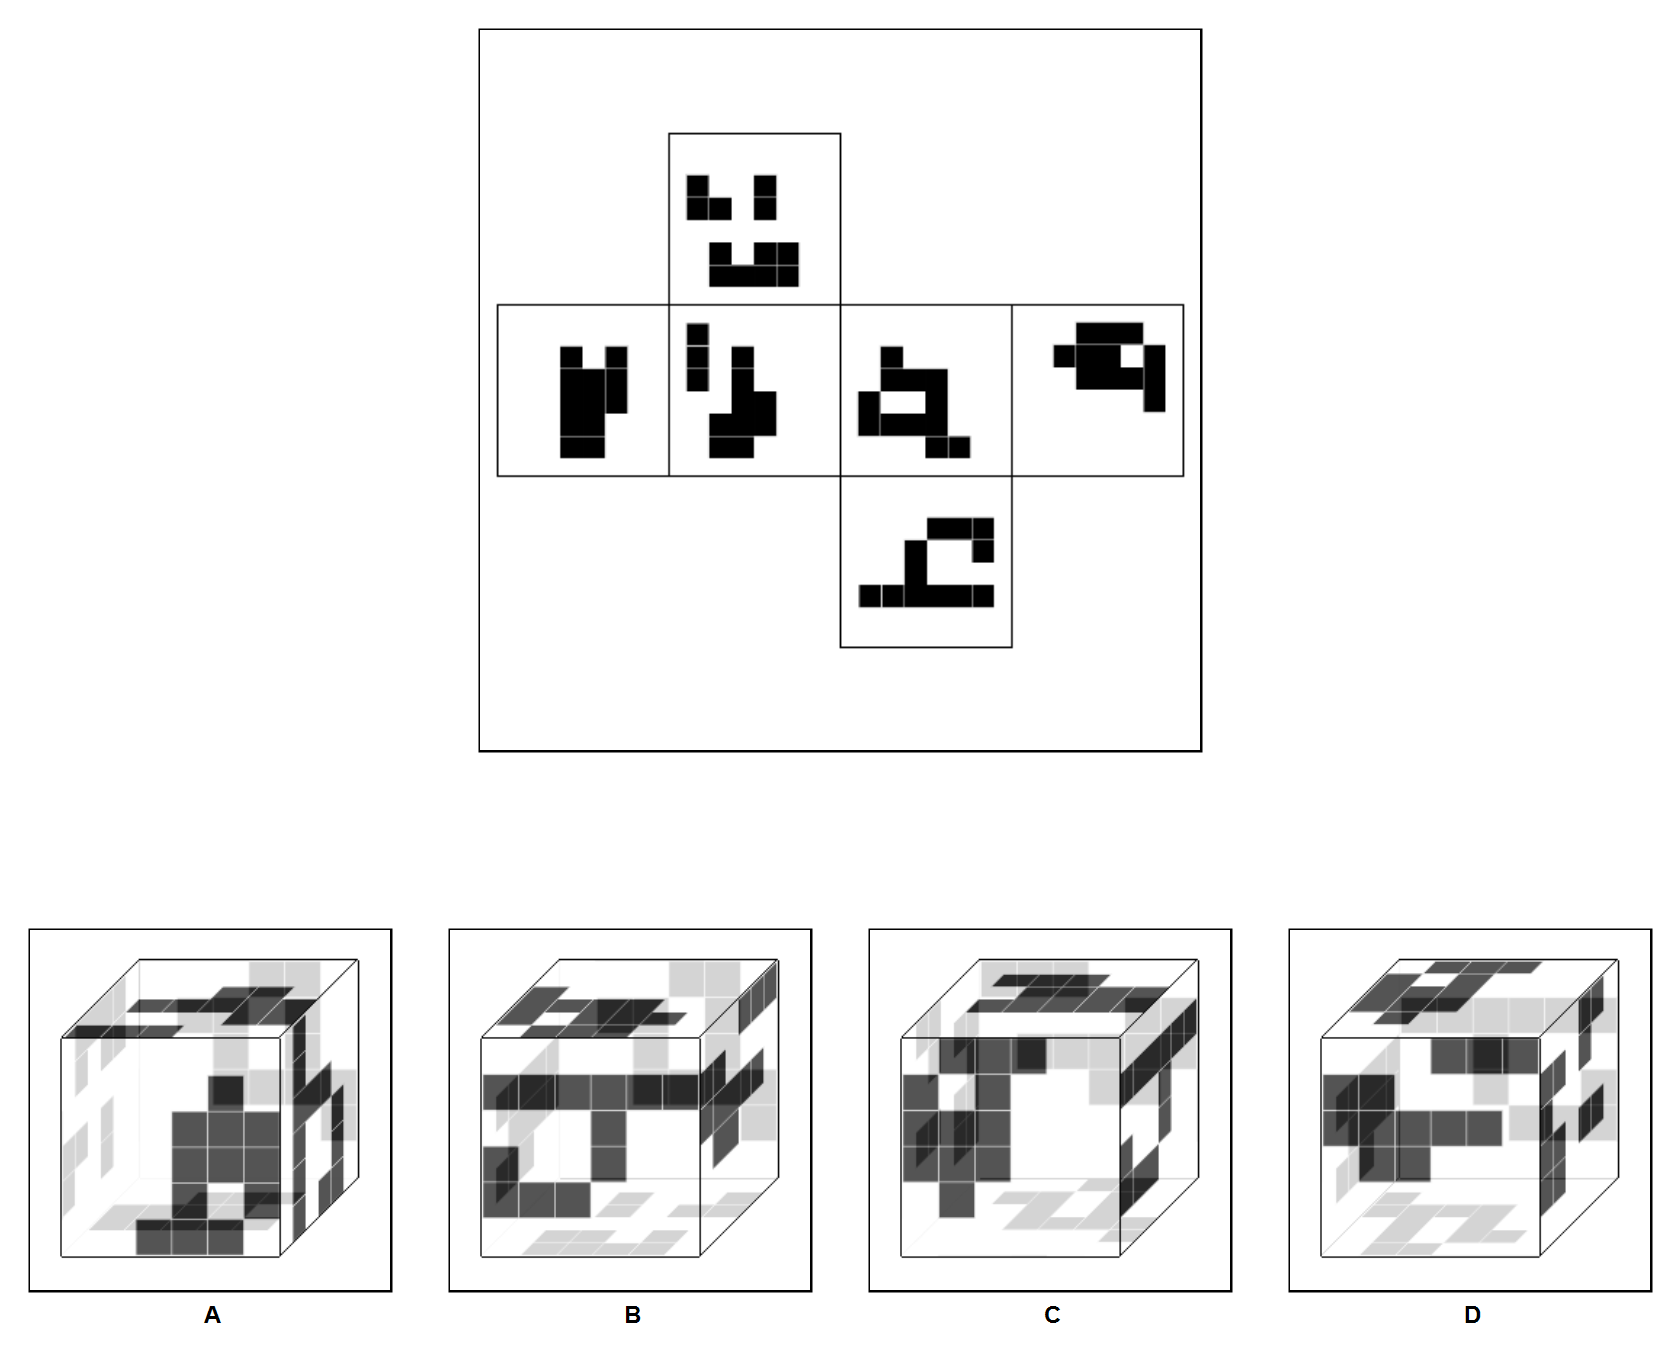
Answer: C